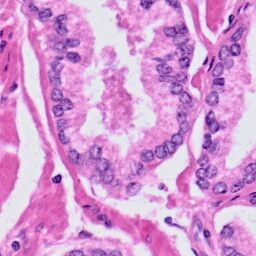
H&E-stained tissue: Prostate